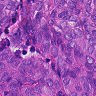
Metastatic tissue present: yes